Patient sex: M
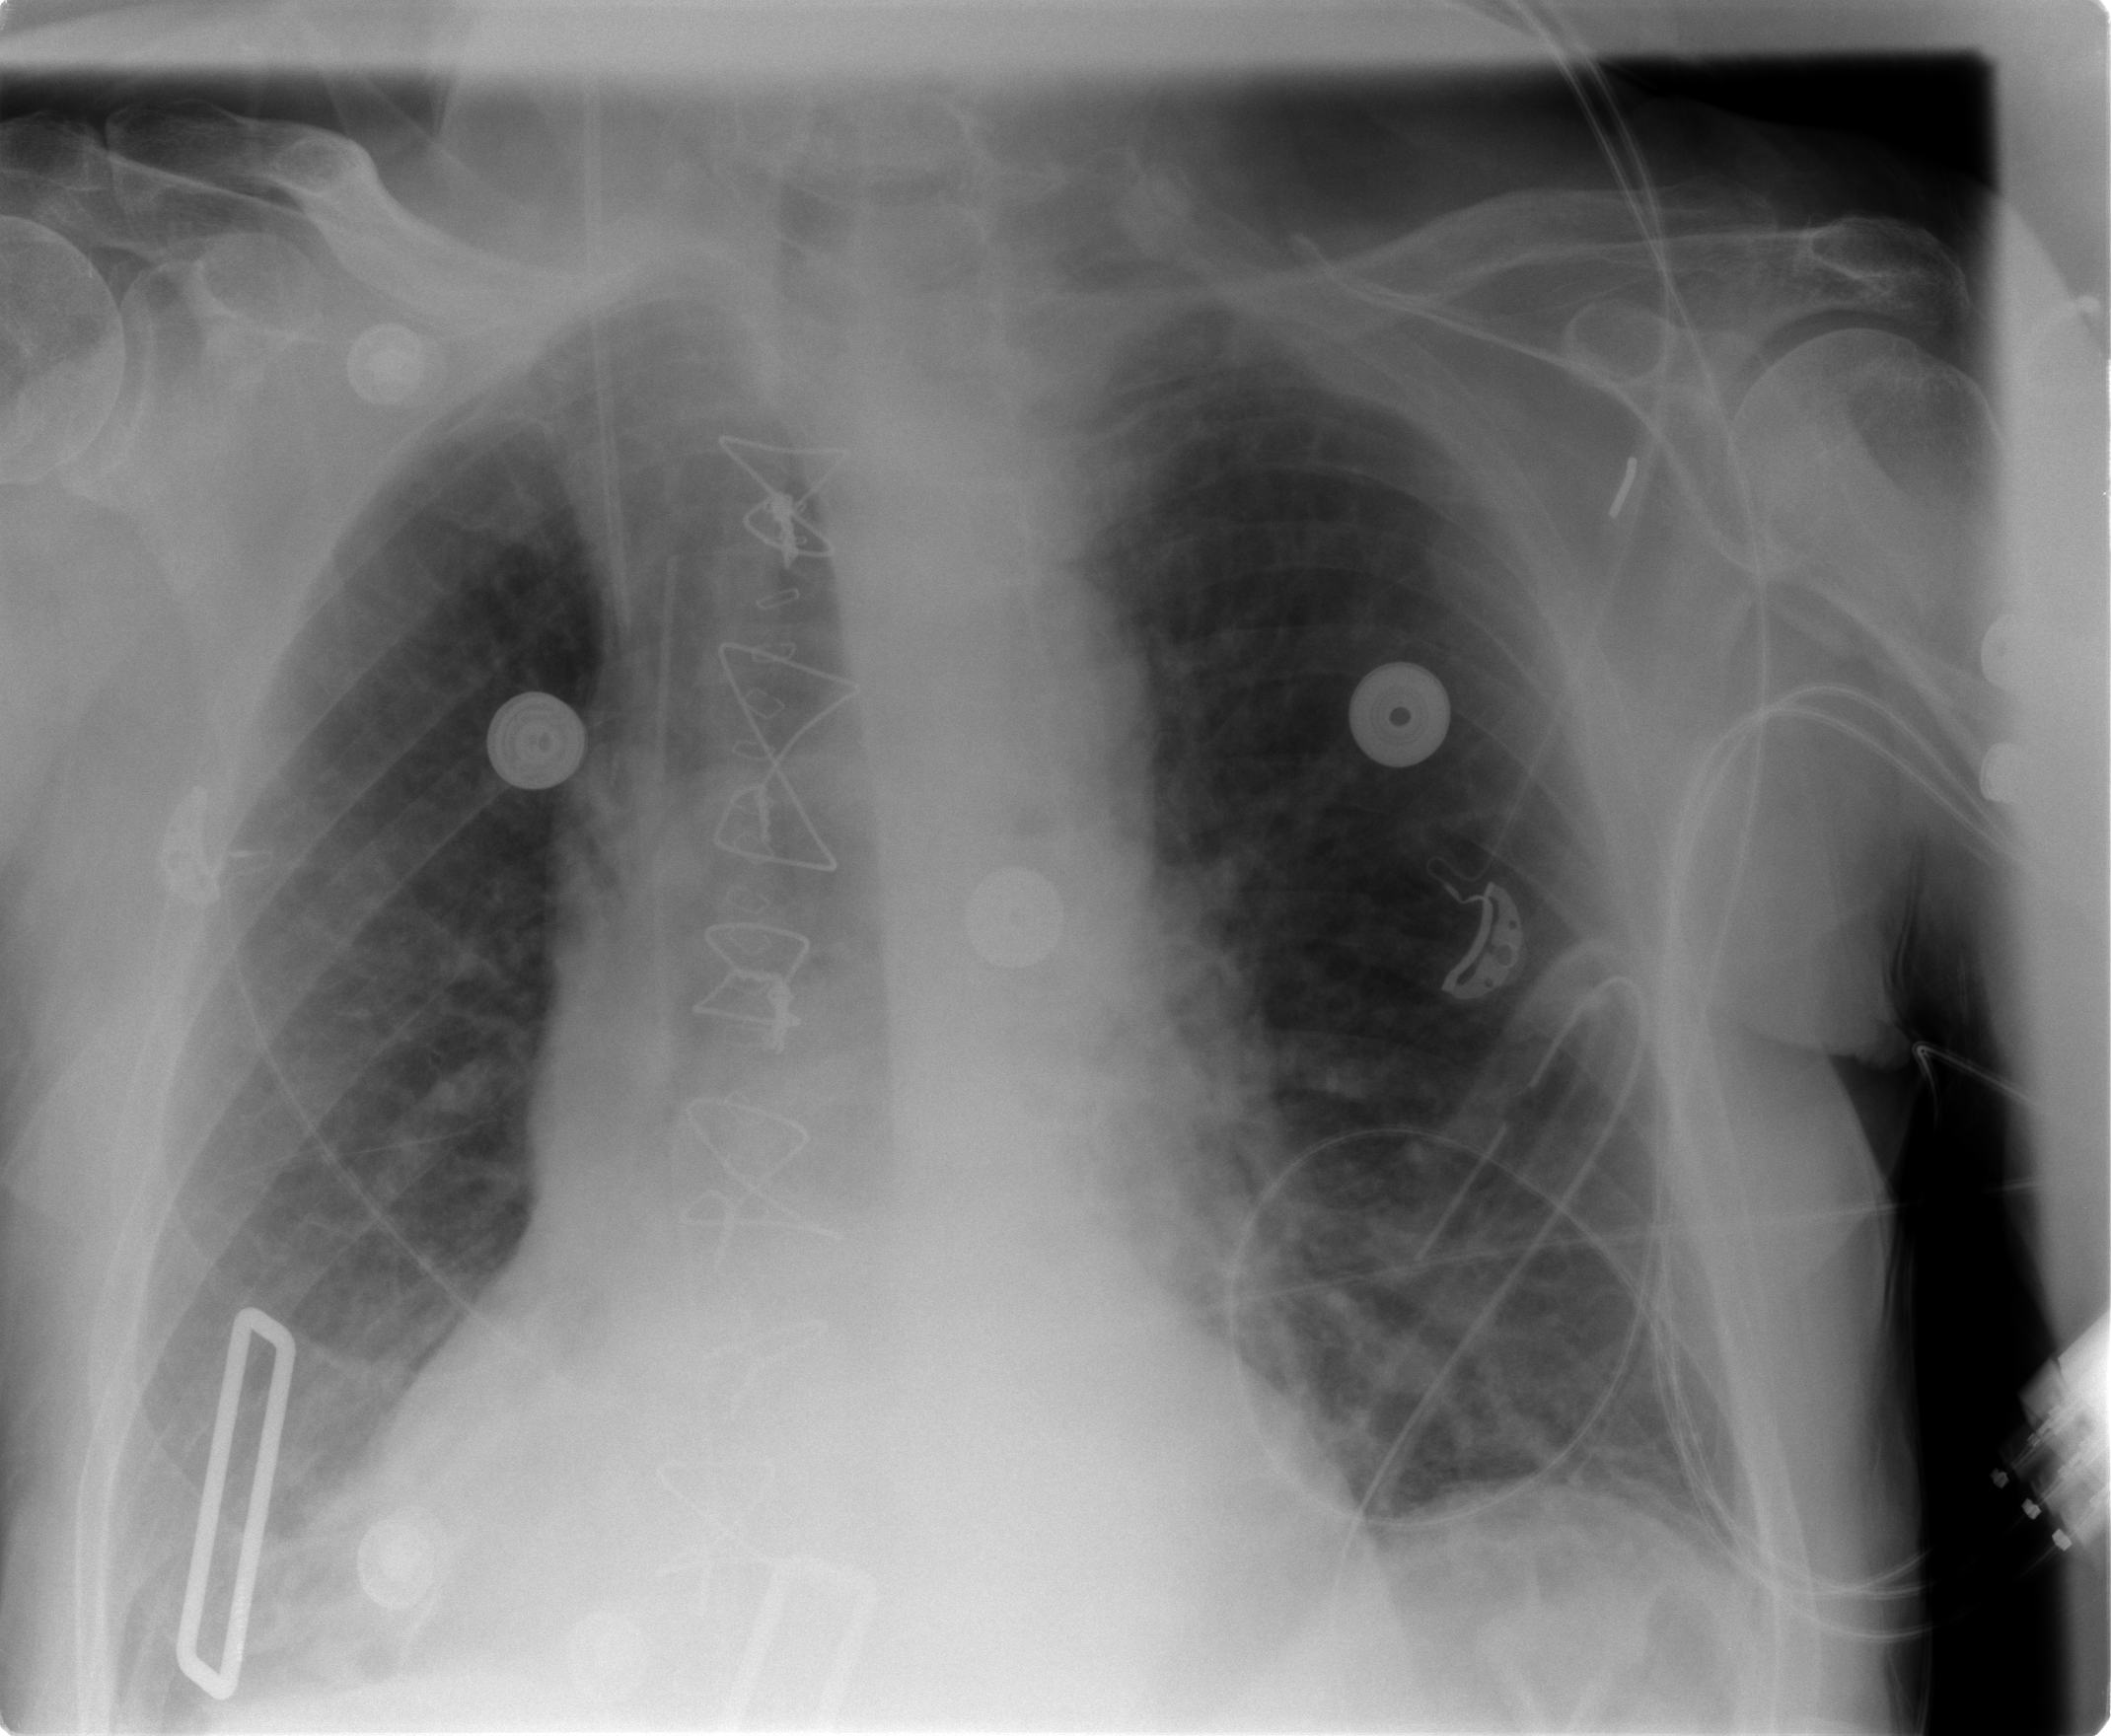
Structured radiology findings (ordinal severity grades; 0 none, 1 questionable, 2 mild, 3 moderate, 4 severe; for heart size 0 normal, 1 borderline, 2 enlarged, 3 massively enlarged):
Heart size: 2
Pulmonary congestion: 2
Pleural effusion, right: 2
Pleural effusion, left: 0
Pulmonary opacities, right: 2
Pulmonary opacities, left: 2
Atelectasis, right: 2
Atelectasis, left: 2